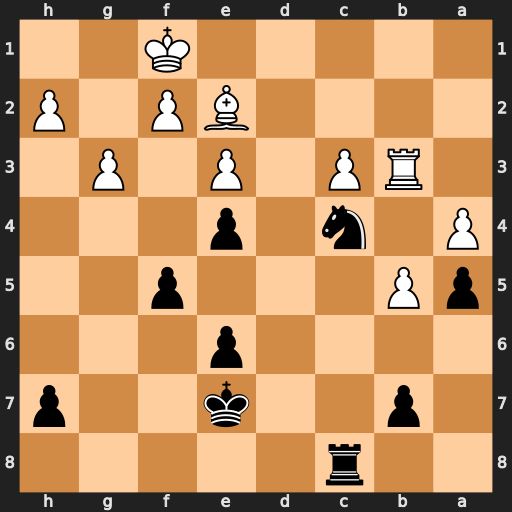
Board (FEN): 2r5/1p2k2p/4p3/pP3p2/P1n1p3/1RP1P1P1/4BP1P/5K2
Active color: b
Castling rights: -
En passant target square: -
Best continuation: Nd2+ Ke1 Nxb3